Question: I am new to Flash Builder so this is an easy question for anybody who has some experience with flash builder and actionscript 3.0.
So basically I have a folder with .as files. The directory of it is -
'''
...\srcssets\Stadium\MyClass
'''
Now I want to use it in my Flash Builder Project, but when I import like this -
'''
import assets.Stadium.MyClass.PrefabProject;
'''
There are warnings ... look in the image below.
How can I possibly use the contents of the folder in my as3 code.
How can I use the folder as a package?

EDIT: I went ahead and tried to use the stuff from the package in the code - This is the error I got -
'''
A file found in a source-path must have the same package structure 'assets.Stadium.MyClass', as the definition's package, ''. MyClass.as /proj_away_alpha_new/src/assets/Stadium/MyClass Unknown Flex Problem
'''
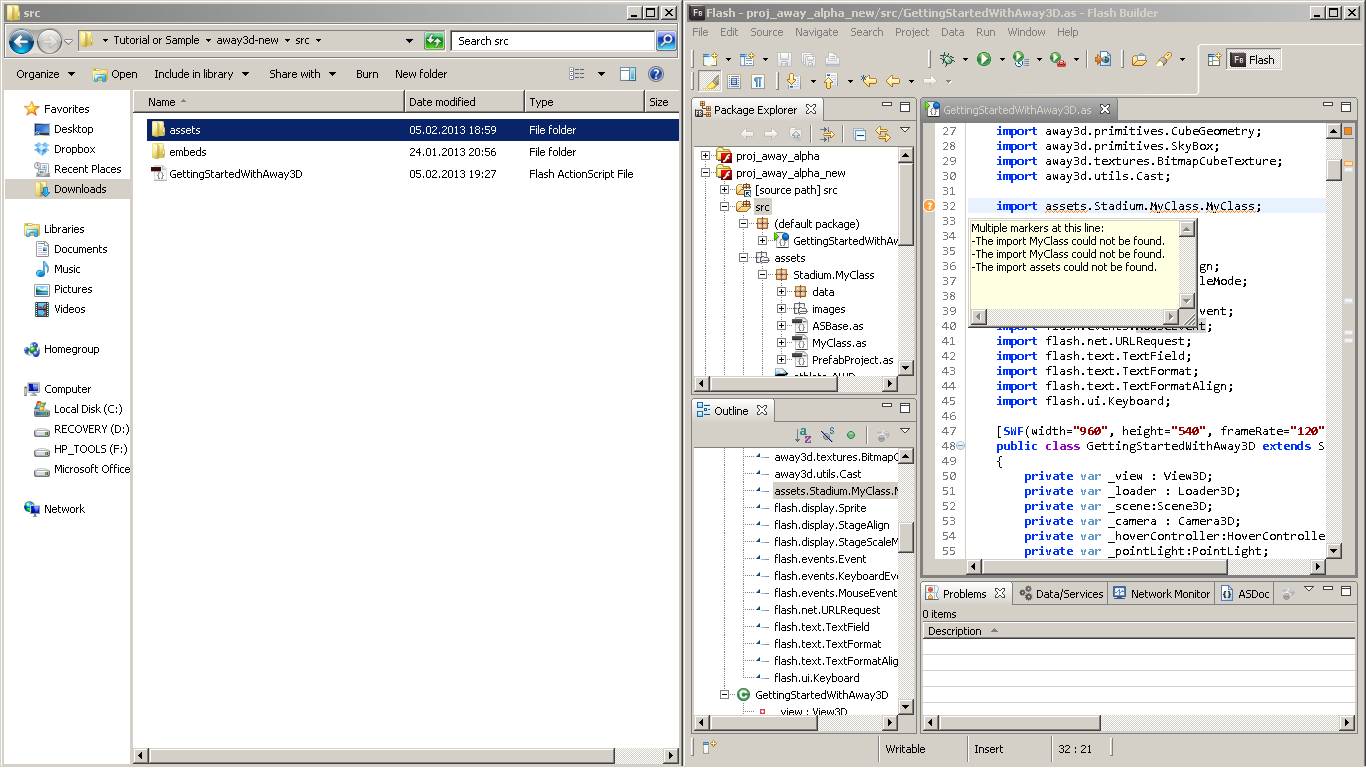
Answer: The error you have posted in your edit seems to imply that your 'package' statement in 'MyClass' is empty. The 'package' statement should contain the same path that your class is in.
Since 'MyClass.as' resides at the path (relative to your project): 'assets/Stadium/MyClass'
The package statement (at the top of MyClass.as) should be the same:
'package assets.Stadium.MyClass'
I may have interpreted that error incorrectly. Just make sure that the package statement in MyClass.as is the same as the location of the class file on disk (relative to the project's src directory).
PS: The only time you use an empty package statement is when your class resides in that special "default package" (where your main app is).